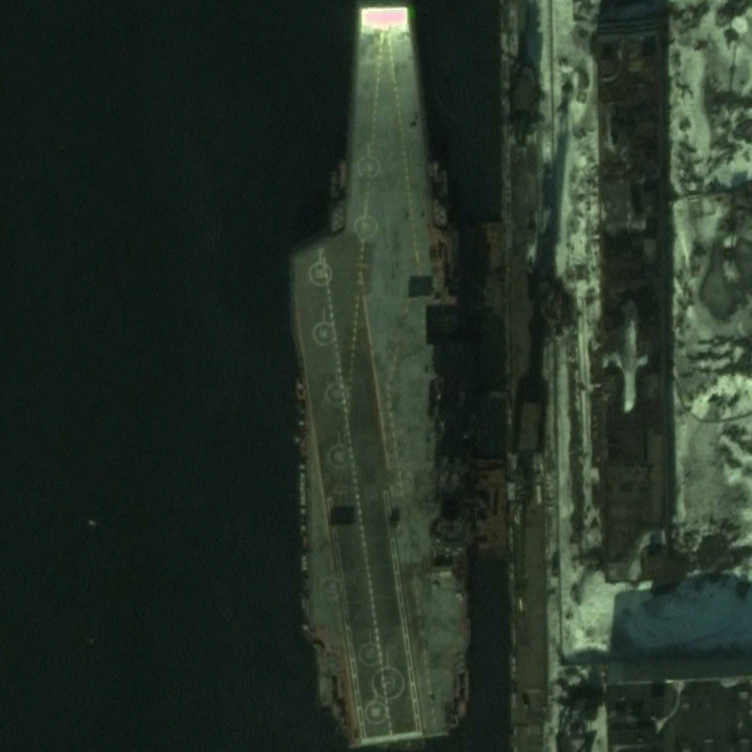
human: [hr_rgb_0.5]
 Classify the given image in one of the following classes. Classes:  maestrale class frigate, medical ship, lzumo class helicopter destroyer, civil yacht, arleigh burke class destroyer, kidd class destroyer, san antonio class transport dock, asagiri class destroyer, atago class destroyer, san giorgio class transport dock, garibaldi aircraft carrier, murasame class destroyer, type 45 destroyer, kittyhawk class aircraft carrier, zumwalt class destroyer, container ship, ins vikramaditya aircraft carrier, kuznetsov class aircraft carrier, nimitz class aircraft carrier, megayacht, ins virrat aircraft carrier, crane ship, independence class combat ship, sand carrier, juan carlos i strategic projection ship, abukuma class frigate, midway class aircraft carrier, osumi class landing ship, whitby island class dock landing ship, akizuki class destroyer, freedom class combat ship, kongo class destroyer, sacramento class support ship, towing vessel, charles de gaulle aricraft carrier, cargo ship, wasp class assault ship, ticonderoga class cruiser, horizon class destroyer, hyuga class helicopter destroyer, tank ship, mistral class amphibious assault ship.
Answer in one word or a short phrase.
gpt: Kuznetsov class aircraft carrier